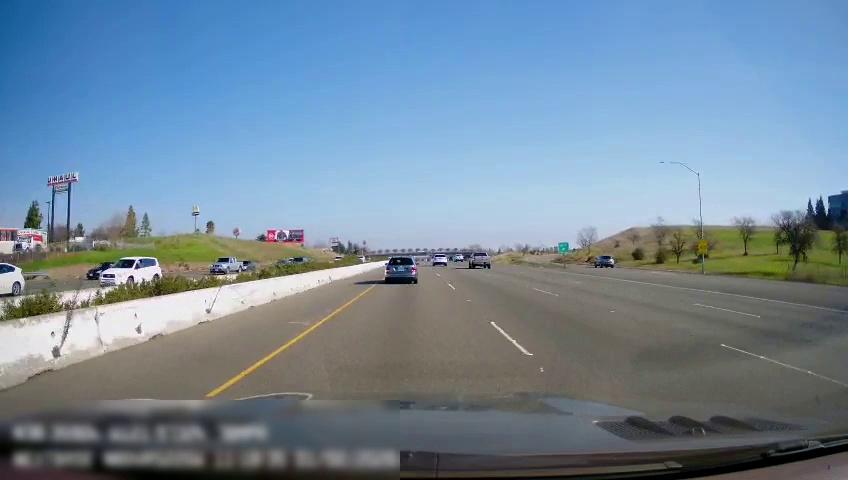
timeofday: Day
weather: Sunny
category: Drivable Space
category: Drivable Space
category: Vehicles | Car
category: Vehicles | SUV
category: Vehicles | Car
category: Vehicles | SUV
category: Vehicles | Truck
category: Vehicles | Car
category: Vehicles | SUV
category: Vehicles | Truck
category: Vehicles | SUV
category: Vehicles | Truck
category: Lanes | Current Lane
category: Lanes | Current Lane
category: Lanes | Alternate Lane
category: Lanes | Alternate Lane
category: Lanes | Alternate Lane
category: Traffic | Signs